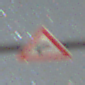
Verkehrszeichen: KurveRechts
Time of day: Night
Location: Outdoor (Nature)
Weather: Clear
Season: NotSpecified
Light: Natural